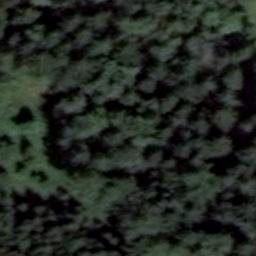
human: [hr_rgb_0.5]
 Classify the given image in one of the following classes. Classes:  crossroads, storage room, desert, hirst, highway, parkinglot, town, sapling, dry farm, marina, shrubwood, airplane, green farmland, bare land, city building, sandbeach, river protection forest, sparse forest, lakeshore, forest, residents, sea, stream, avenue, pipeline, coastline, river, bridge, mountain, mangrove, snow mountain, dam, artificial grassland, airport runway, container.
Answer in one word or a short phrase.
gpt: forest